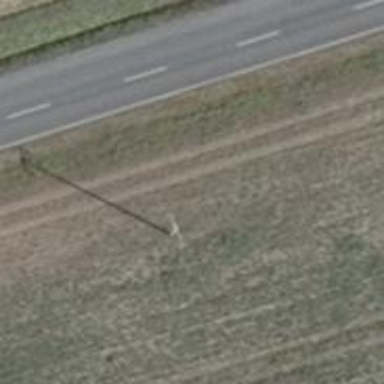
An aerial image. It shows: Power pole.